Question: I am struggling to understand one aspect of the Markov Decison Process.
When I am in state s and do action a, is it deterministic or stochastic to arrive in state s+1?
In most examples it seems to be deterministic. However I found one example in the picture below (David Silvers lecture on RL) where the transistion is stochastic. Namely following action "Pub".

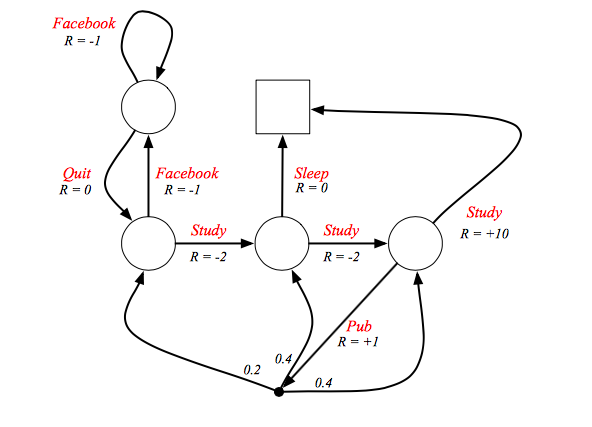
Answer: In general, in Markov Decission Processes the transition between states can be stochastic. Usually the probability trasition to another state is denoted with 'P_a(s, s')', where 's' is the current state, 's'' the next state, and 'a' the action performed.
The deterministic case is a particular case of the stochastic one. If P_a(s, s') is equal to 1 for a given 's'' and 0 for the remaining states, we have a deterministic transition.